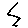
Label: zigzag